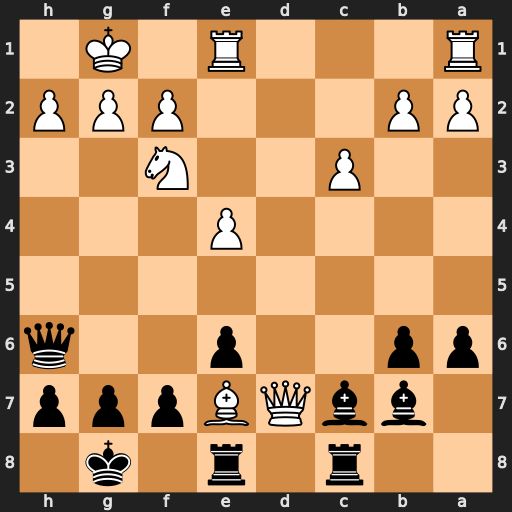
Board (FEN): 2r1r1k1/1bbQBppp/pp2p2q/8/4P3/2P2N2/PP3PPP/R3R1K1
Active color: b
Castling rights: -
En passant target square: -
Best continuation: Bc6 Qxc6 Bxh2+ Nxh2 Rxc6